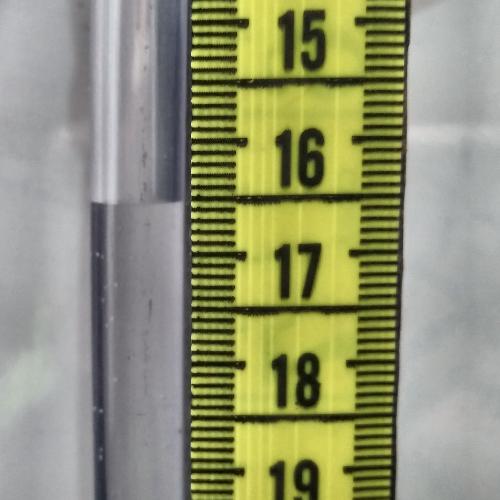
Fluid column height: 16.5 cm